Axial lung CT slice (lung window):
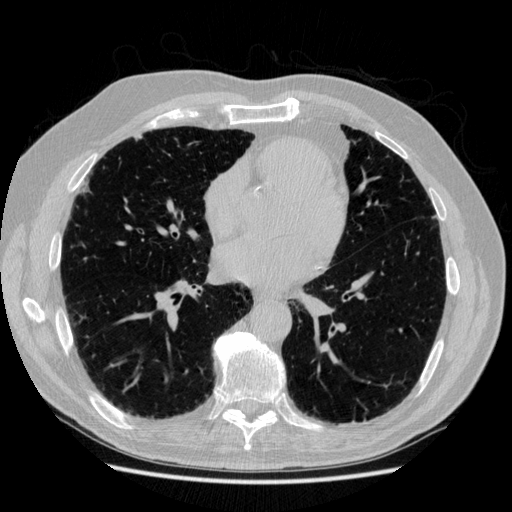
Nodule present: no